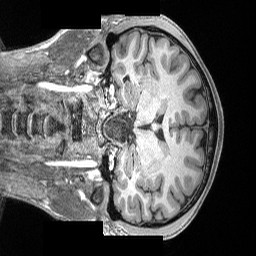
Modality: T1w
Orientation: coronal
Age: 27
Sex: male
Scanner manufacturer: siemens
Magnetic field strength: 3 T
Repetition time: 2.17 s
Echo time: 0.00169 s